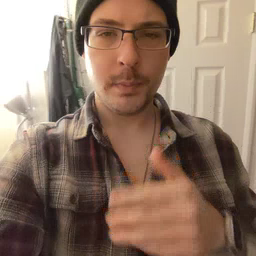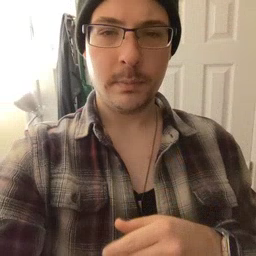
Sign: many